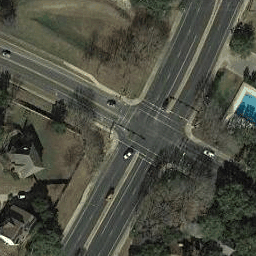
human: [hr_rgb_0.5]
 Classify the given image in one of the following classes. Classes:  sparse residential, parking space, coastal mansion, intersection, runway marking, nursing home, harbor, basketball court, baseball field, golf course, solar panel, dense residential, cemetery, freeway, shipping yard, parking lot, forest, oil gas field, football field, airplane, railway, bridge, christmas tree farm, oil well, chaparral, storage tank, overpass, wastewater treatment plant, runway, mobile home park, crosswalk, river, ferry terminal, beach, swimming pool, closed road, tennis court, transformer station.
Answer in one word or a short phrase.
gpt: intersection